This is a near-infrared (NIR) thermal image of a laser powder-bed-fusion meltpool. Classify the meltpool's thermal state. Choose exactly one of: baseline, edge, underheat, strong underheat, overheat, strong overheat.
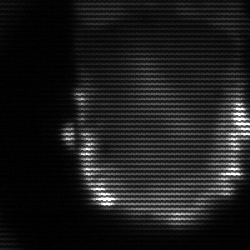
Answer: baseline